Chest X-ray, PA view. Patient: 48 years old, sex F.
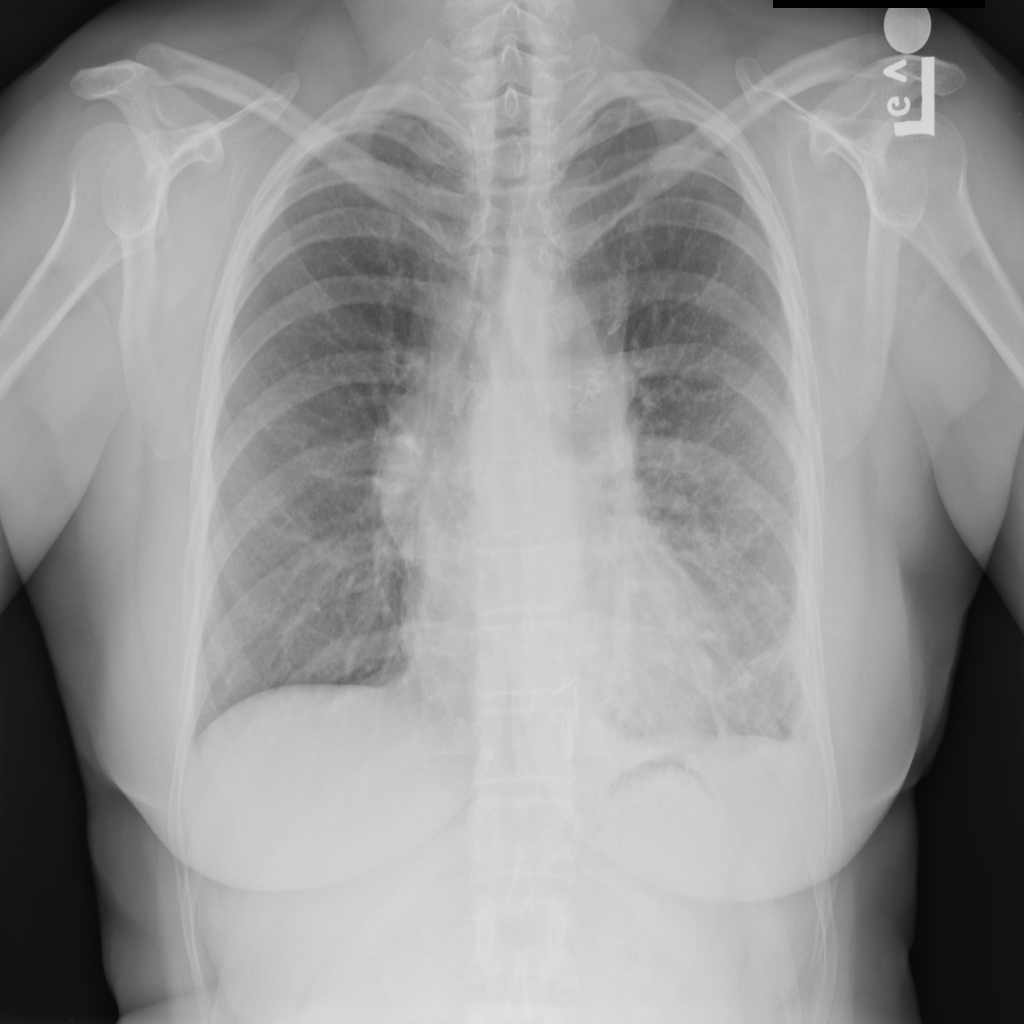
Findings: Pleural_Thickening